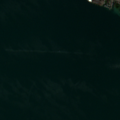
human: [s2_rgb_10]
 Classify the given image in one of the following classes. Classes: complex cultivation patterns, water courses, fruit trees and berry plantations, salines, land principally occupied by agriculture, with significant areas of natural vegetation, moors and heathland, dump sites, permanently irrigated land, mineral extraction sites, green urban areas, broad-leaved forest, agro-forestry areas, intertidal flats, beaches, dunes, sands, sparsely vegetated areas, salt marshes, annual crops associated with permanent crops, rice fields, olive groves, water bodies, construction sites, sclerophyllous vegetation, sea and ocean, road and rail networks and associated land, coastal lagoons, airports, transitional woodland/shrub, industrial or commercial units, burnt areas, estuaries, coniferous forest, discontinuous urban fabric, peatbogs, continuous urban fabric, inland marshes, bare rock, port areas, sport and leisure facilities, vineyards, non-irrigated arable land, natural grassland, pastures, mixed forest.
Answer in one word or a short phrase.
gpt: discontinuous urban fabric, water bodies